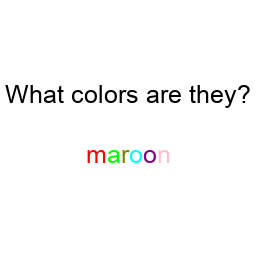
Color: red, lime, olive, cyan, purple, pink
Color name shown: maroon
Background color: white
Question text color: black